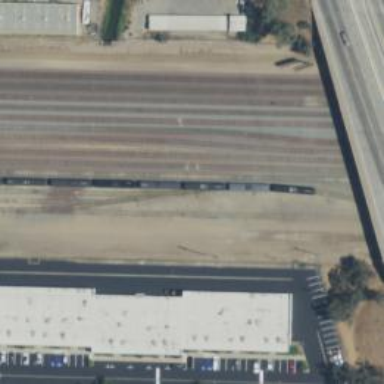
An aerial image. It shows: Railway yard used for servicing trains.